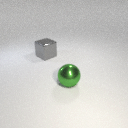
large green metal sphere in front of large gray metal cube